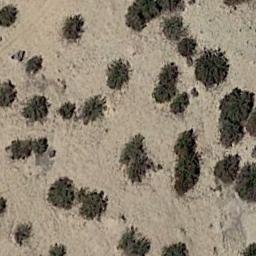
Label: chaparral